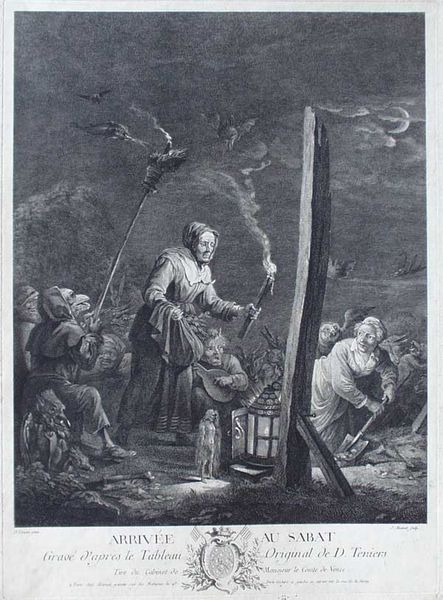
Titel: Arrivée au Sabat
Künstler: Jacques Aliamet
Standort: Karlsruhe
Institution: Staatliche Kunsthalle Karlsruhe
Schlagwörter: dunkel, feuer, gruppe, himmel, mann, umhang, vogel, weiß, wolken, frauen, landschaft, menschen, frankreich, frau, holz, kleid, kleider, lampe, laterne, licht, nacht, schwarz, zeichnung, tuch, wolke, fest, haube, alt, alte, faru, rahmen, stein, instrument, spiegel, natur, vögel, rauch, dunkelheit, kutte, mantel, kind, gitarre, leuchte, musik, musiker, bauern, schrift, düster, schuhe, stab, bäuerinnen, grafik, graphik, französisch, angst, dampf, balken, besen, bauer, stiel, mond, stütze, maske, pfahl, druck, druckgraphik, halbmond, mondsichel, radierung, stich, illustration, text, friedhof, schuh, original, fisch, singen, grab, teufel, mischwesen, fabelwesen, graben, kutten, teniers, laute, zwerg, usa, ankunft, kupferstich, alte frau, oma, eule, reproduktion, leier, fackel, ungeheuer, schaufel, spaten, drache, ritual, legende, kapuze, großmutter, dämonen, fratze, geister, hexe, hexen, monster, heimkehr, pflock, anzünden, masken, graphk, buchillustration, gnom, zauber, galgen, kapuzen, graz, hexensabbat, troll, sabbat, schippe, halloween, freuen, frai, mnd, schabkunst, mezzotinto, au, ausgraben, sabbath, sabat, druckgraphk, salem, reproduktionsgraphik, nachtdarstellung, arrivee, feuer+druck, fackel feuer, hex